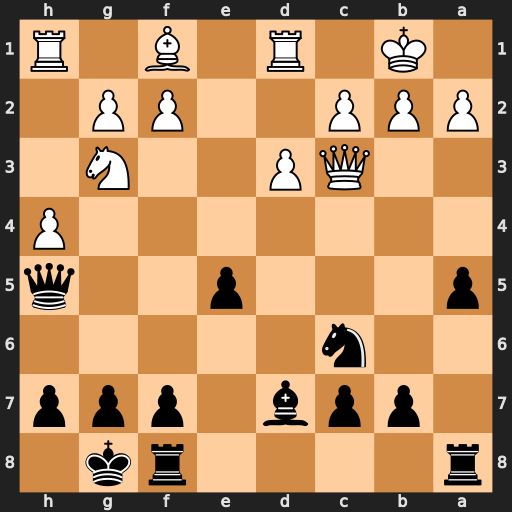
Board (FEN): r4rk1/1ppb1ppp/2n5/p3p2q/7P/2QP2N1/PPP2PP1/1K1R1B1R
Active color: b
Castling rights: -
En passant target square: -
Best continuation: Qxd1#